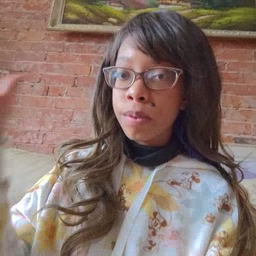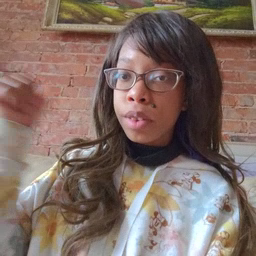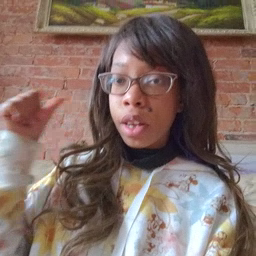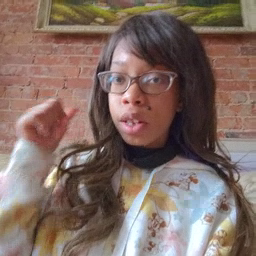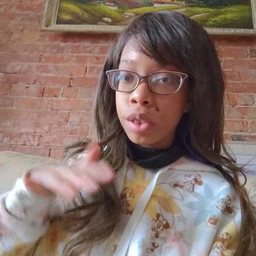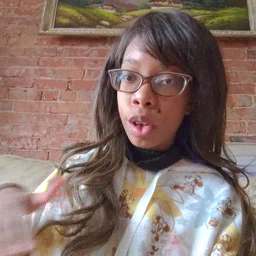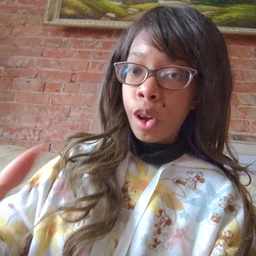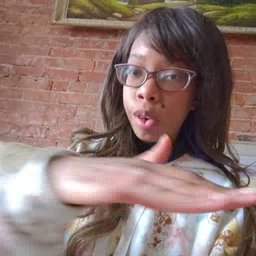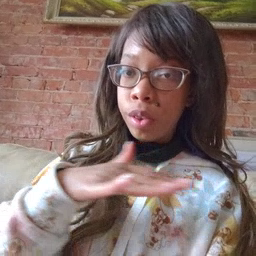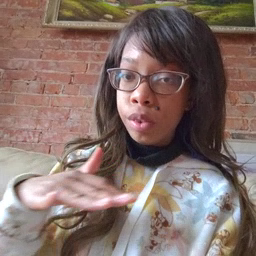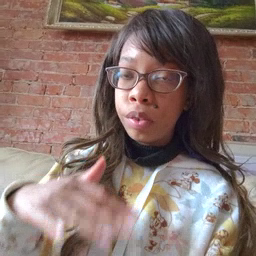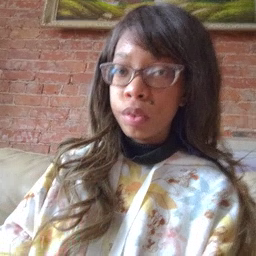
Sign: backyard